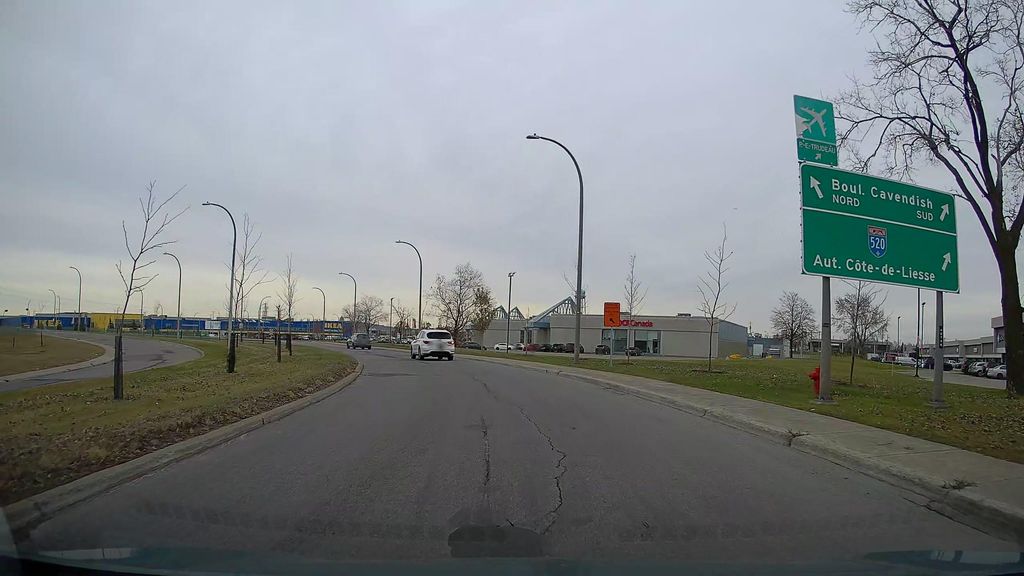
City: montreal